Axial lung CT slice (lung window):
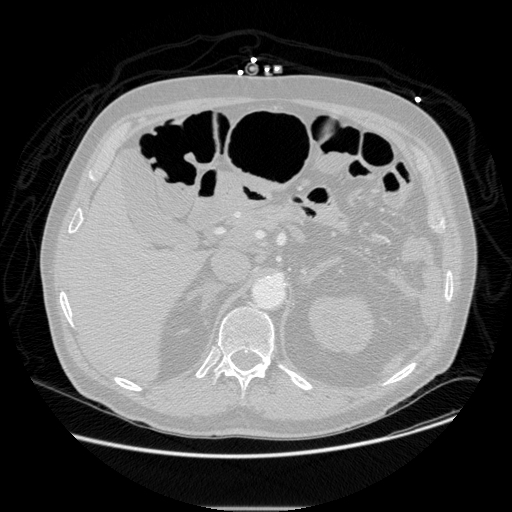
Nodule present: no